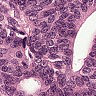
Metastatic tissue present: yes